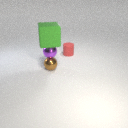
small brown metal sphere below small purple metal sphere